Question:
Here's the problem with setting text in TextView in Activity. I guess the problem was that I used the same id for each fragment XMLin another activity. I used the same XML code for relative layout, but all worked well in fragments. The problem with TextView is in another activity. Please have a look at my code :
'''
@Override
public void onCreate(final Bundle savedInstanceState)
{
super.onCreate(savedInstanceState);
setContentView(R.layout.map_main);
TextView townNameTxt = (TextView)findViewById(R.id.town_name_txt);
TextView tradeTxt = (TextView)findViewById(R.id.trade_txt);
String townName1 = "London";
String trade1 = "buy sum";
townNameTxt.setText(townName1);
tradeTxt.setText(trade1);
}
'''
and xml file
'''
<?xml version="1.0" encoding="utf-8"?>
<RelativeLayout xmlns:android="http://schemas.android.com/apk/res/android"
android:id="@+id/mainLayout"
android:layout_width="match_parent"
android:layout_height="match_parent">
<RelativeLayout
android:id="@+id/action_bar_title_map"
android:layout_width="match_parent"
android:layout_height="@dimen/actionbar_height"
android:background="@null"
android:layout_alignParentTop="true"
android:layout_centerHorizontal="true">
<TextView
android:layout_width="wrap_content"
android:layout_height="wrap_content"
android:id="@+id/town_name_txt"
android:layout_centerVertical="true"
android:layout_alignParentLeft="true"
android:layout_alignParentStart="true"
android:ellipsize="end"
android:textSize="@dimen/actionbar_title2"
android:paddingLeft="@dimen/side_padding"/>
<TextView
android:layout_width="wrap_content"
android:layout_height="wrap_content"
android:id="@+id/trade_txt"
android:layout_centerVertical="true"
android:layout_alignParentLeft="true"
android:layout_alignParentStart="true"
android:ellipsize="end"
android:textSize="@dimen/actionbar_title2"
android:paddingLeft="@dimen/side_padding"/>
</RelativeLayout>
<org.osmdroid.bonuspack.mapsforge.GenericMapView
android:id="@+id/map"
android:layout_width="match_parent"
android:layout_height="match_parent"
android:layout_below="@+id/action_bar_title_map"/>
</RelativeLayout>
'''
first what I do to fix this: I have change id of TextView. But it hasn't effect.
I tried to delete relative layout in XML, and it deletes from screen. No contact to XML file from Java file.
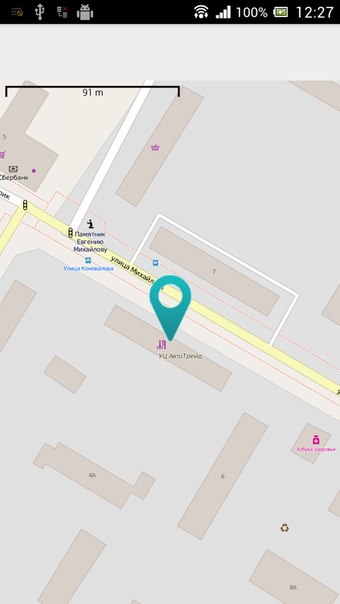
Answer: Sorry for bothering and thanks to all answers. The problem was a dupplicate setcontentView() method:
'''
@Override
public void onCreate(final Bundle savedInstanceState)
{
super.onCreate(savedInstanceState);
setContentView(R.layout.map_main);
TextView townNameTxt = (TextView)findViewById(R.id.town_name_txt);
TextView tradeTxt = (TextView)findViewById(R.id.trade_txt);
String townName1 = "London";
String trade1 = "buy sum";
townNameTxt.setText(townName1);
tradeTxt.setText(trade1);
setContentView(R.layout.map_main);
}
'''
p.s espacially Thanks to Sabya